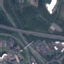
Land use / land cover: Highway